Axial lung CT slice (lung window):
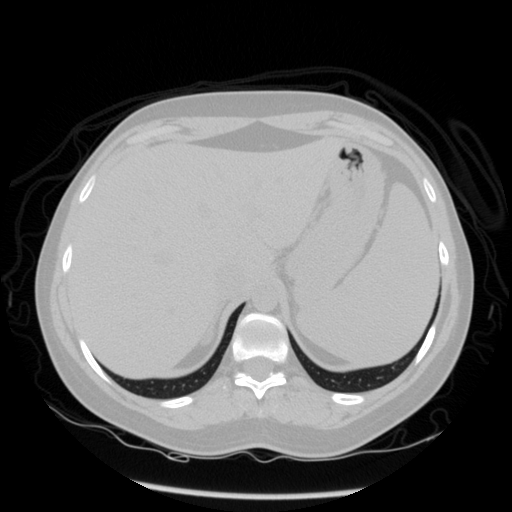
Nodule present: no